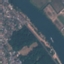
Land use / land cover: River